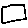
Label: square